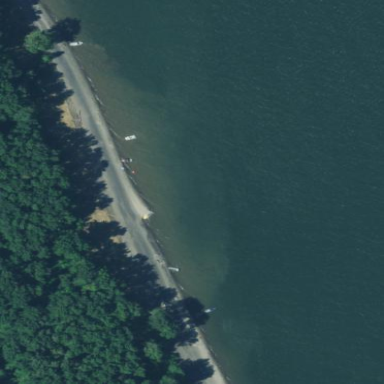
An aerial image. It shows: Sandy beach with natural surroundings.